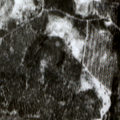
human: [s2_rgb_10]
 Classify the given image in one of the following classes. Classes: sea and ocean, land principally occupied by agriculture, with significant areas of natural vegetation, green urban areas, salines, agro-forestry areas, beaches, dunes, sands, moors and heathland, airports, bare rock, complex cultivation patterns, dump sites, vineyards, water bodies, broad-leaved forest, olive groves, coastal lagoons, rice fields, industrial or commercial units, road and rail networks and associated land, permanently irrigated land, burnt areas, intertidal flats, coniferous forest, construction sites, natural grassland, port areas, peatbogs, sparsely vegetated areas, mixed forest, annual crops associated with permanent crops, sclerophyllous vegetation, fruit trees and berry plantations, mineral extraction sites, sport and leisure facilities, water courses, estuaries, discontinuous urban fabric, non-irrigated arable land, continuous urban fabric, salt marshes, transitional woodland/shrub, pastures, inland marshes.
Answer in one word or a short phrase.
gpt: coniferous forest, transitional woodland/shrub